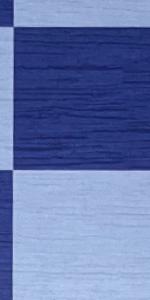
Label: Empty